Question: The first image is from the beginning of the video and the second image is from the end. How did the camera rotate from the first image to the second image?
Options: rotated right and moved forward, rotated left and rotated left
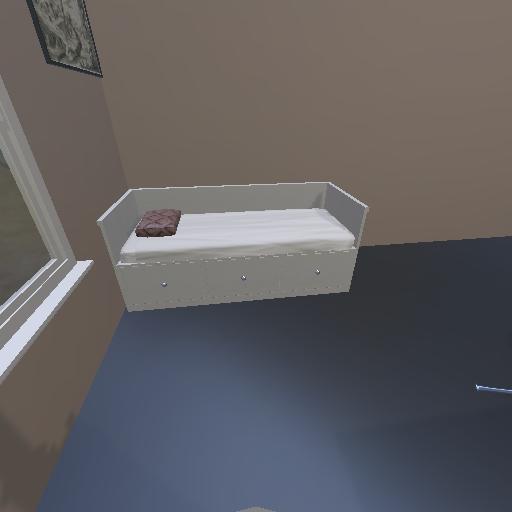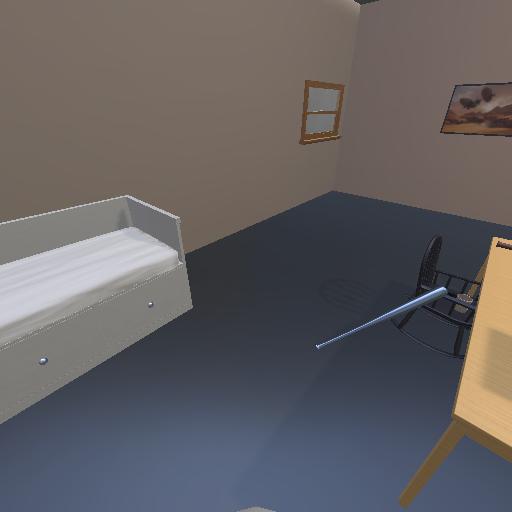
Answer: rotated right and moved forward